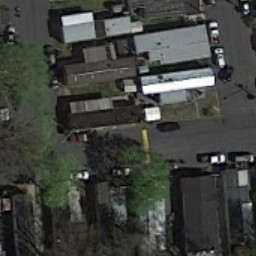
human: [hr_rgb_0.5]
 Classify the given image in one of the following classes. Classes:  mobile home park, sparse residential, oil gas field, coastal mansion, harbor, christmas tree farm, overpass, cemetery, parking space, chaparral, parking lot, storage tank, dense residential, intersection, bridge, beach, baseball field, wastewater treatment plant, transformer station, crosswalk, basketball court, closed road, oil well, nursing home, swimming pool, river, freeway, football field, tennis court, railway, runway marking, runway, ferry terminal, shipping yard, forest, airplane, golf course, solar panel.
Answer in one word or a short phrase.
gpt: mobile home park